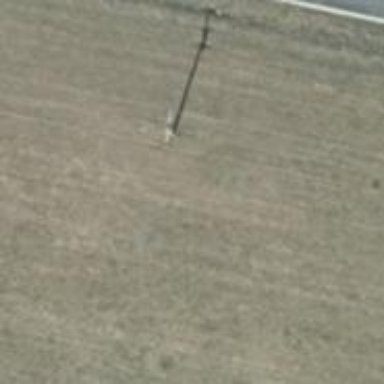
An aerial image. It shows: Power pole.